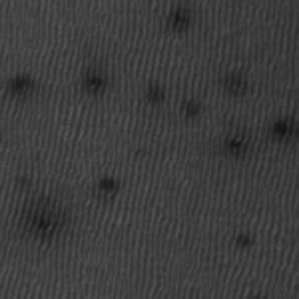
Label: frost